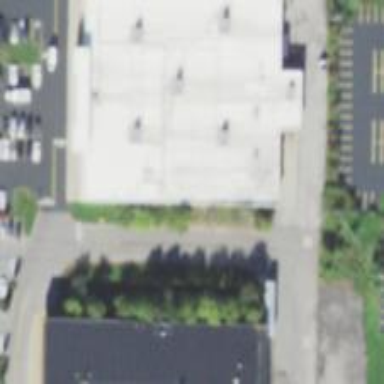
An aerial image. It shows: Building.